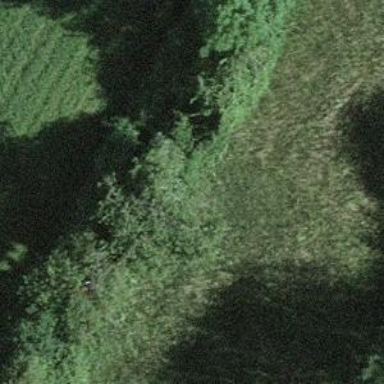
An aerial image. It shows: Single tag "natural: tree."